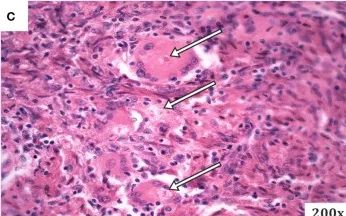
(B-E) demonstrate the typical microscopic structures seen in sarcoidosis when stained with haematoxylin and eosin, particularly confluent non-caseating epithelioid granulomas. Another common trait is the presence of numerous asteroid bodies (white arrows with black outlines). Rich lymphocytic infiltration can also be seen around the granulomas.
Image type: pathology (h&e)